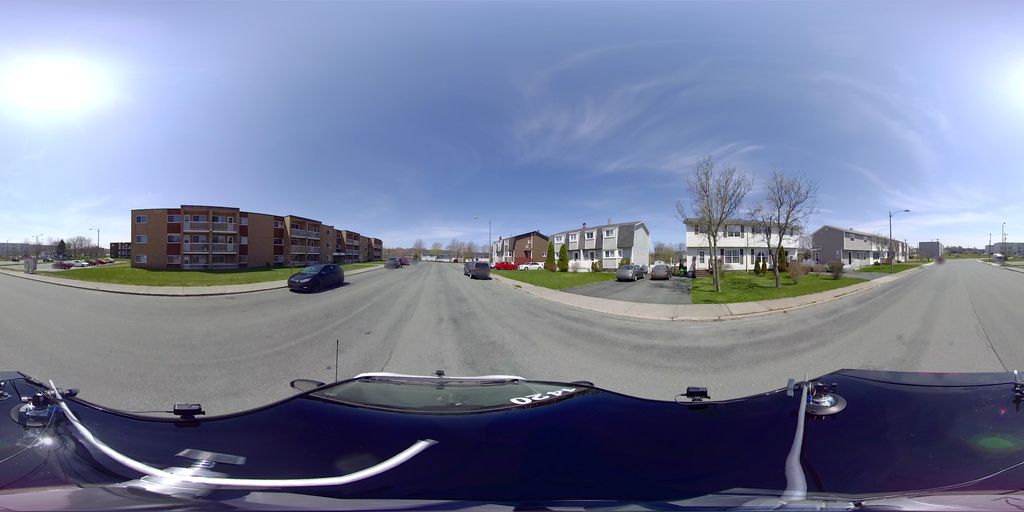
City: st_johns